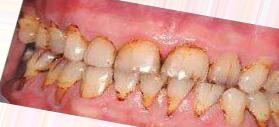
Condition: Tooth Discoloration